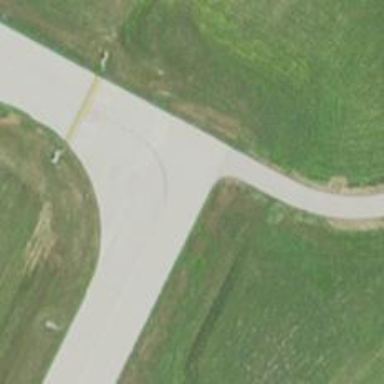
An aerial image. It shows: Image of taxiway at airport.